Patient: sex F, age 63
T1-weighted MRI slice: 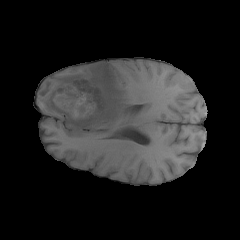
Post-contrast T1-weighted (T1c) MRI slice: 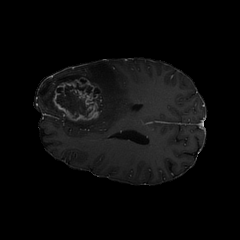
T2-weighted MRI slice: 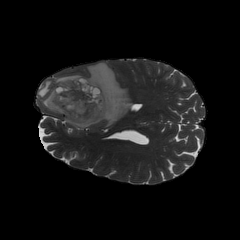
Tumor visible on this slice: yes
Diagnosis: Glioblastoma, IDH-wildtype
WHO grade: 4